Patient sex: F
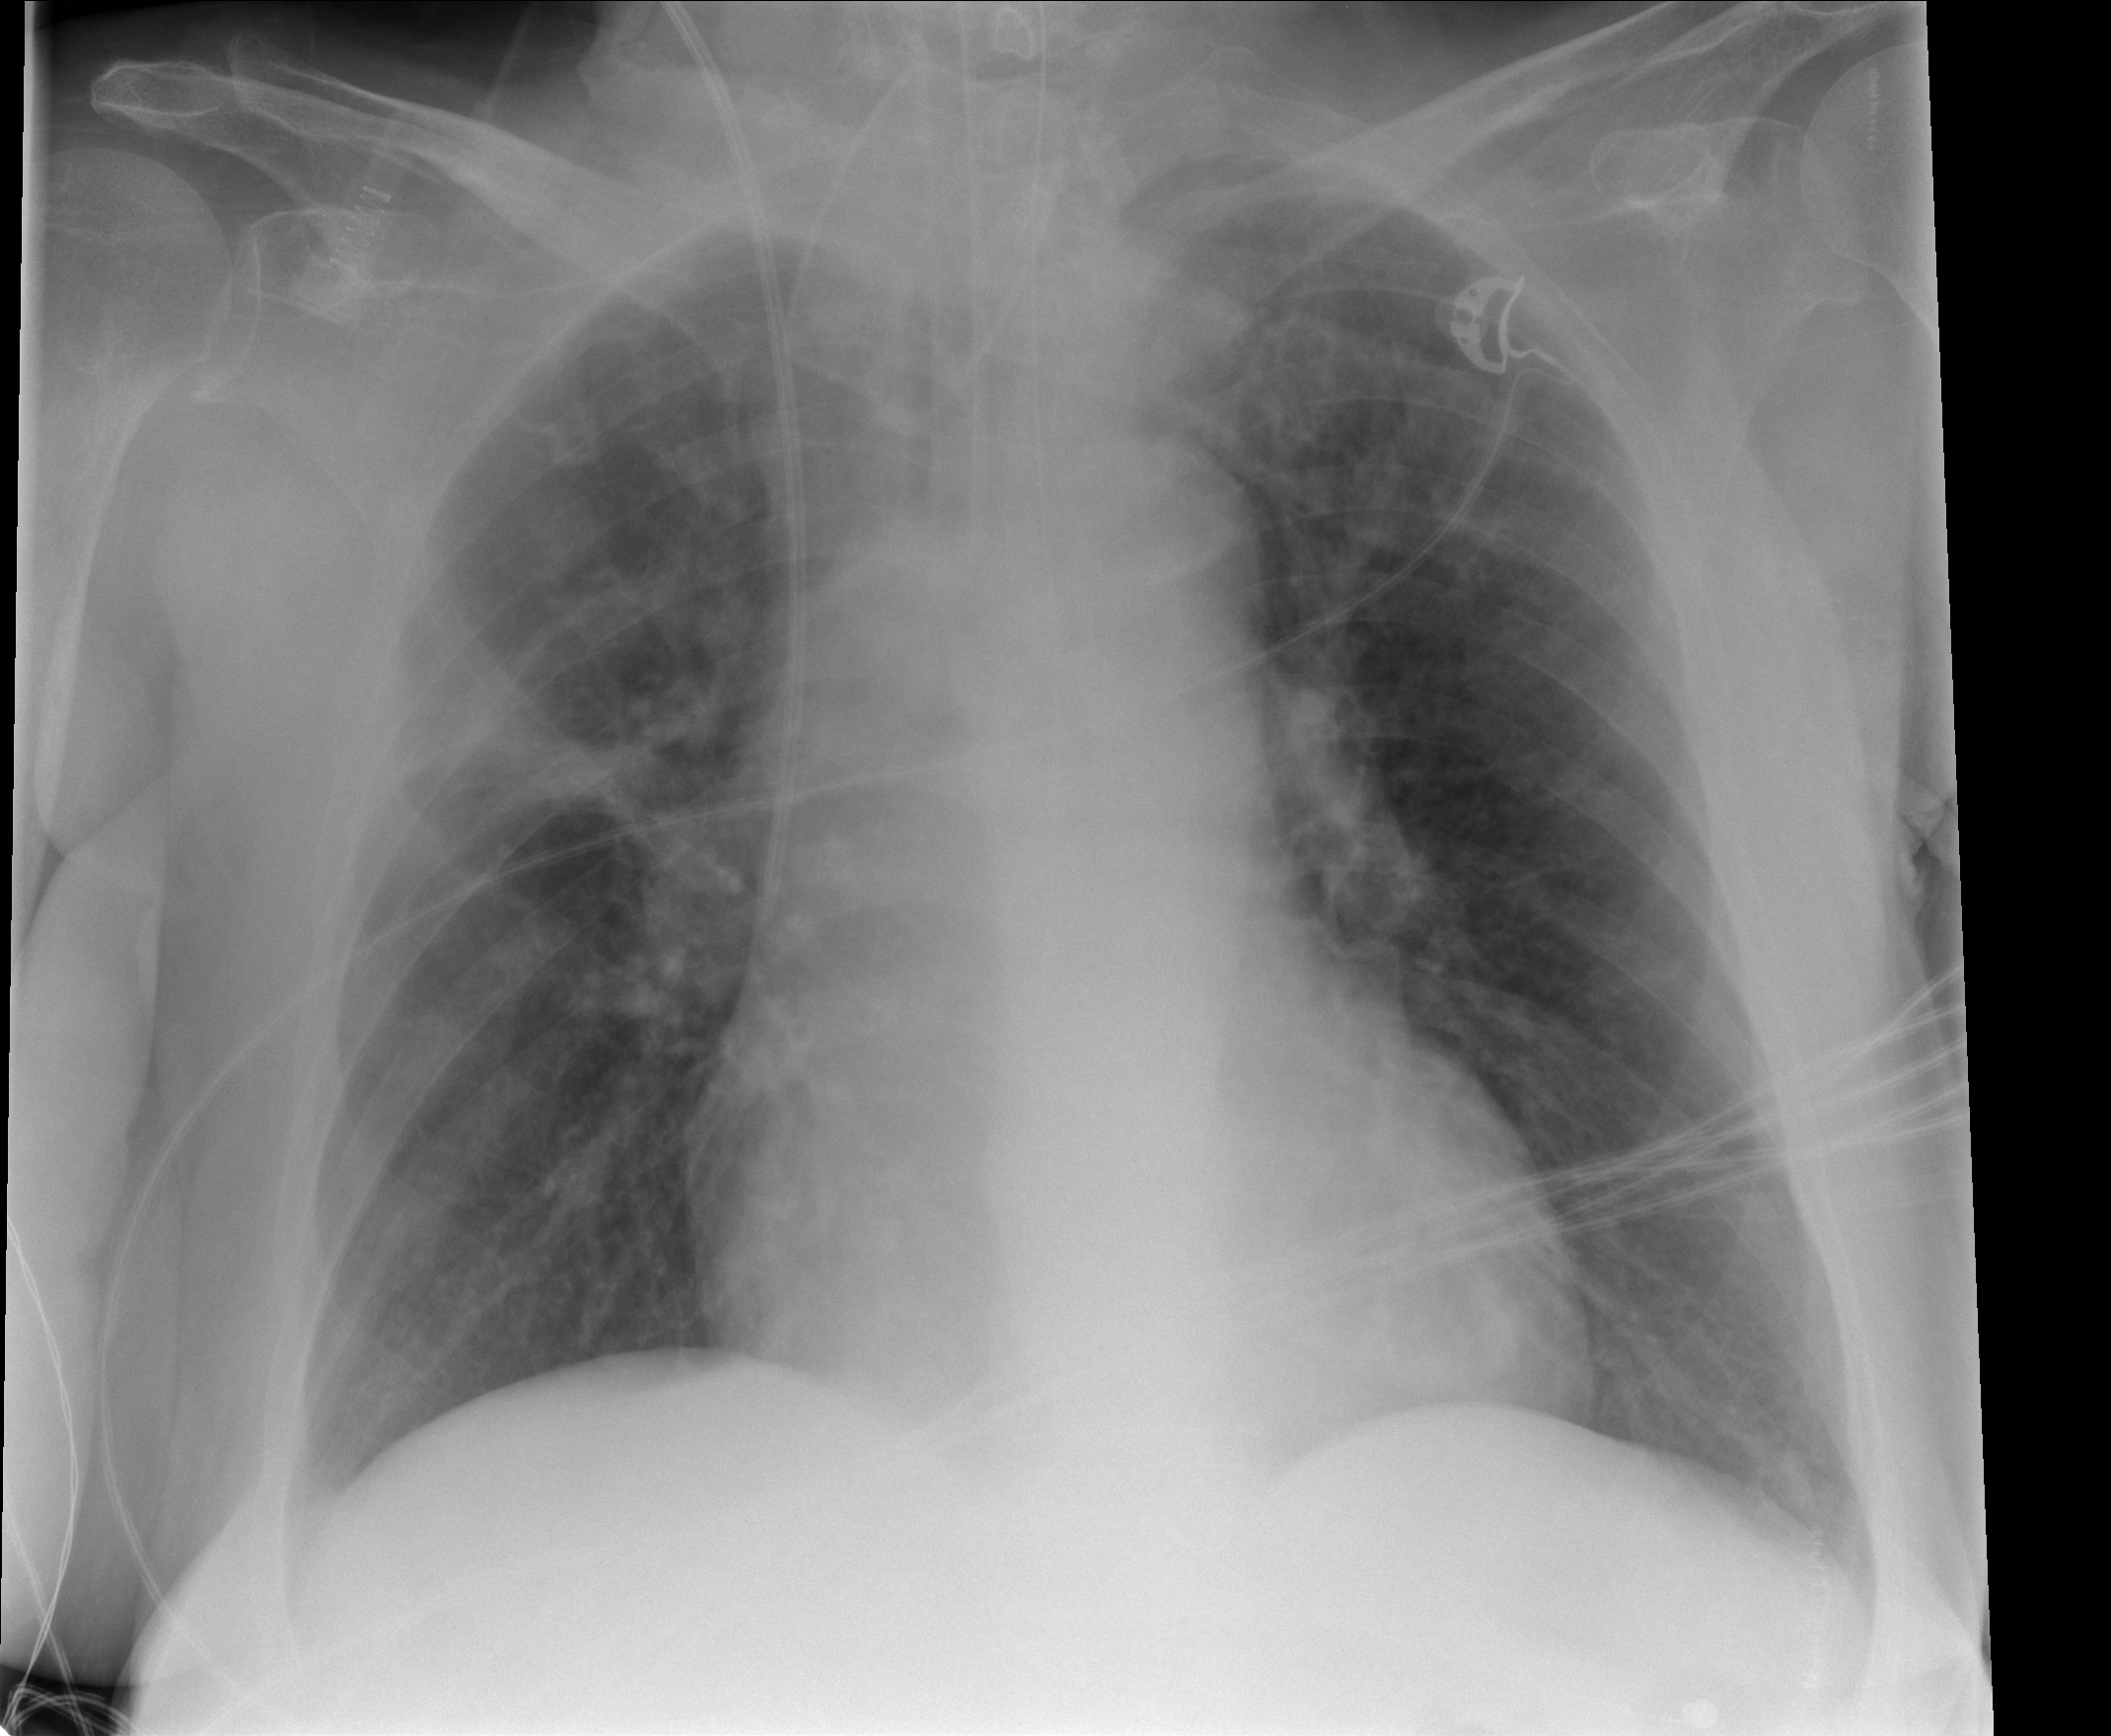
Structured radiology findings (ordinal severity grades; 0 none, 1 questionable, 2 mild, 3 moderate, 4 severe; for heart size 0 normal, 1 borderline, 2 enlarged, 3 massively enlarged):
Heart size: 2
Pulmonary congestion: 0
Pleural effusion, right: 0
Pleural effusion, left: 0
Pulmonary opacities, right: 1
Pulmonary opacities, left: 0
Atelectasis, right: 2
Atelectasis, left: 0